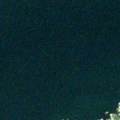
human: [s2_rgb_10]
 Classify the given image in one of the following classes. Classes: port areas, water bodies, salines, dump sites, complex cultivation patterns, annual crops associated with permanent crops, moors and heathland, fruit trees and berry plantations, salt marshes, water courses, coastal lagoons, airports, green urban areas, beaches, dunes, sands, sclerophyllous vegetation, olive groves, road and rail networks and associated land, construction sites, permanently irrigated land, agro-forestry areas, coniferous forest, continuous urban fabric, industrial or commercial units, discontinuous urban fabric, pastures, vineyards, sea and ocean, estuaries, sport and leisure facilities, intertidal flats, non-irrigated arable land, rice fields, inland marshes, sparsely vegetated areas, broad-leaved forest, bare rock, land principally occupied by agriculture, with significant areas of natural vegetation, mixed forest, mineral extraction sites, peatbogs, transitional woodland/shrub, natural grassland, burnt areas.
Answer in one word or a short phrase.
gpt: sea and ocean